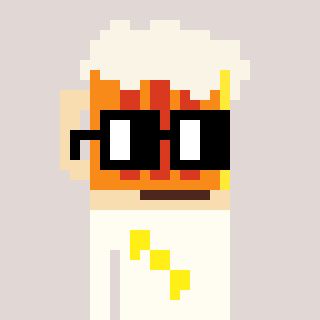
a pixel art character with square black glasses, a beer-shaped head and a grayscale-colored body on a warm background